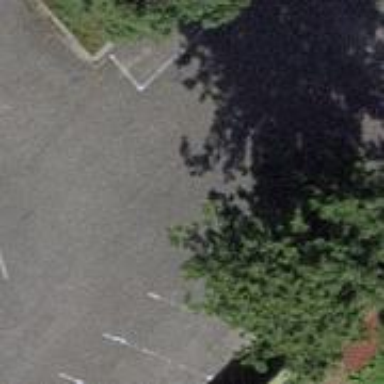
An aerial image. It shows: Road serving as parking aisle.